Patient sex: M
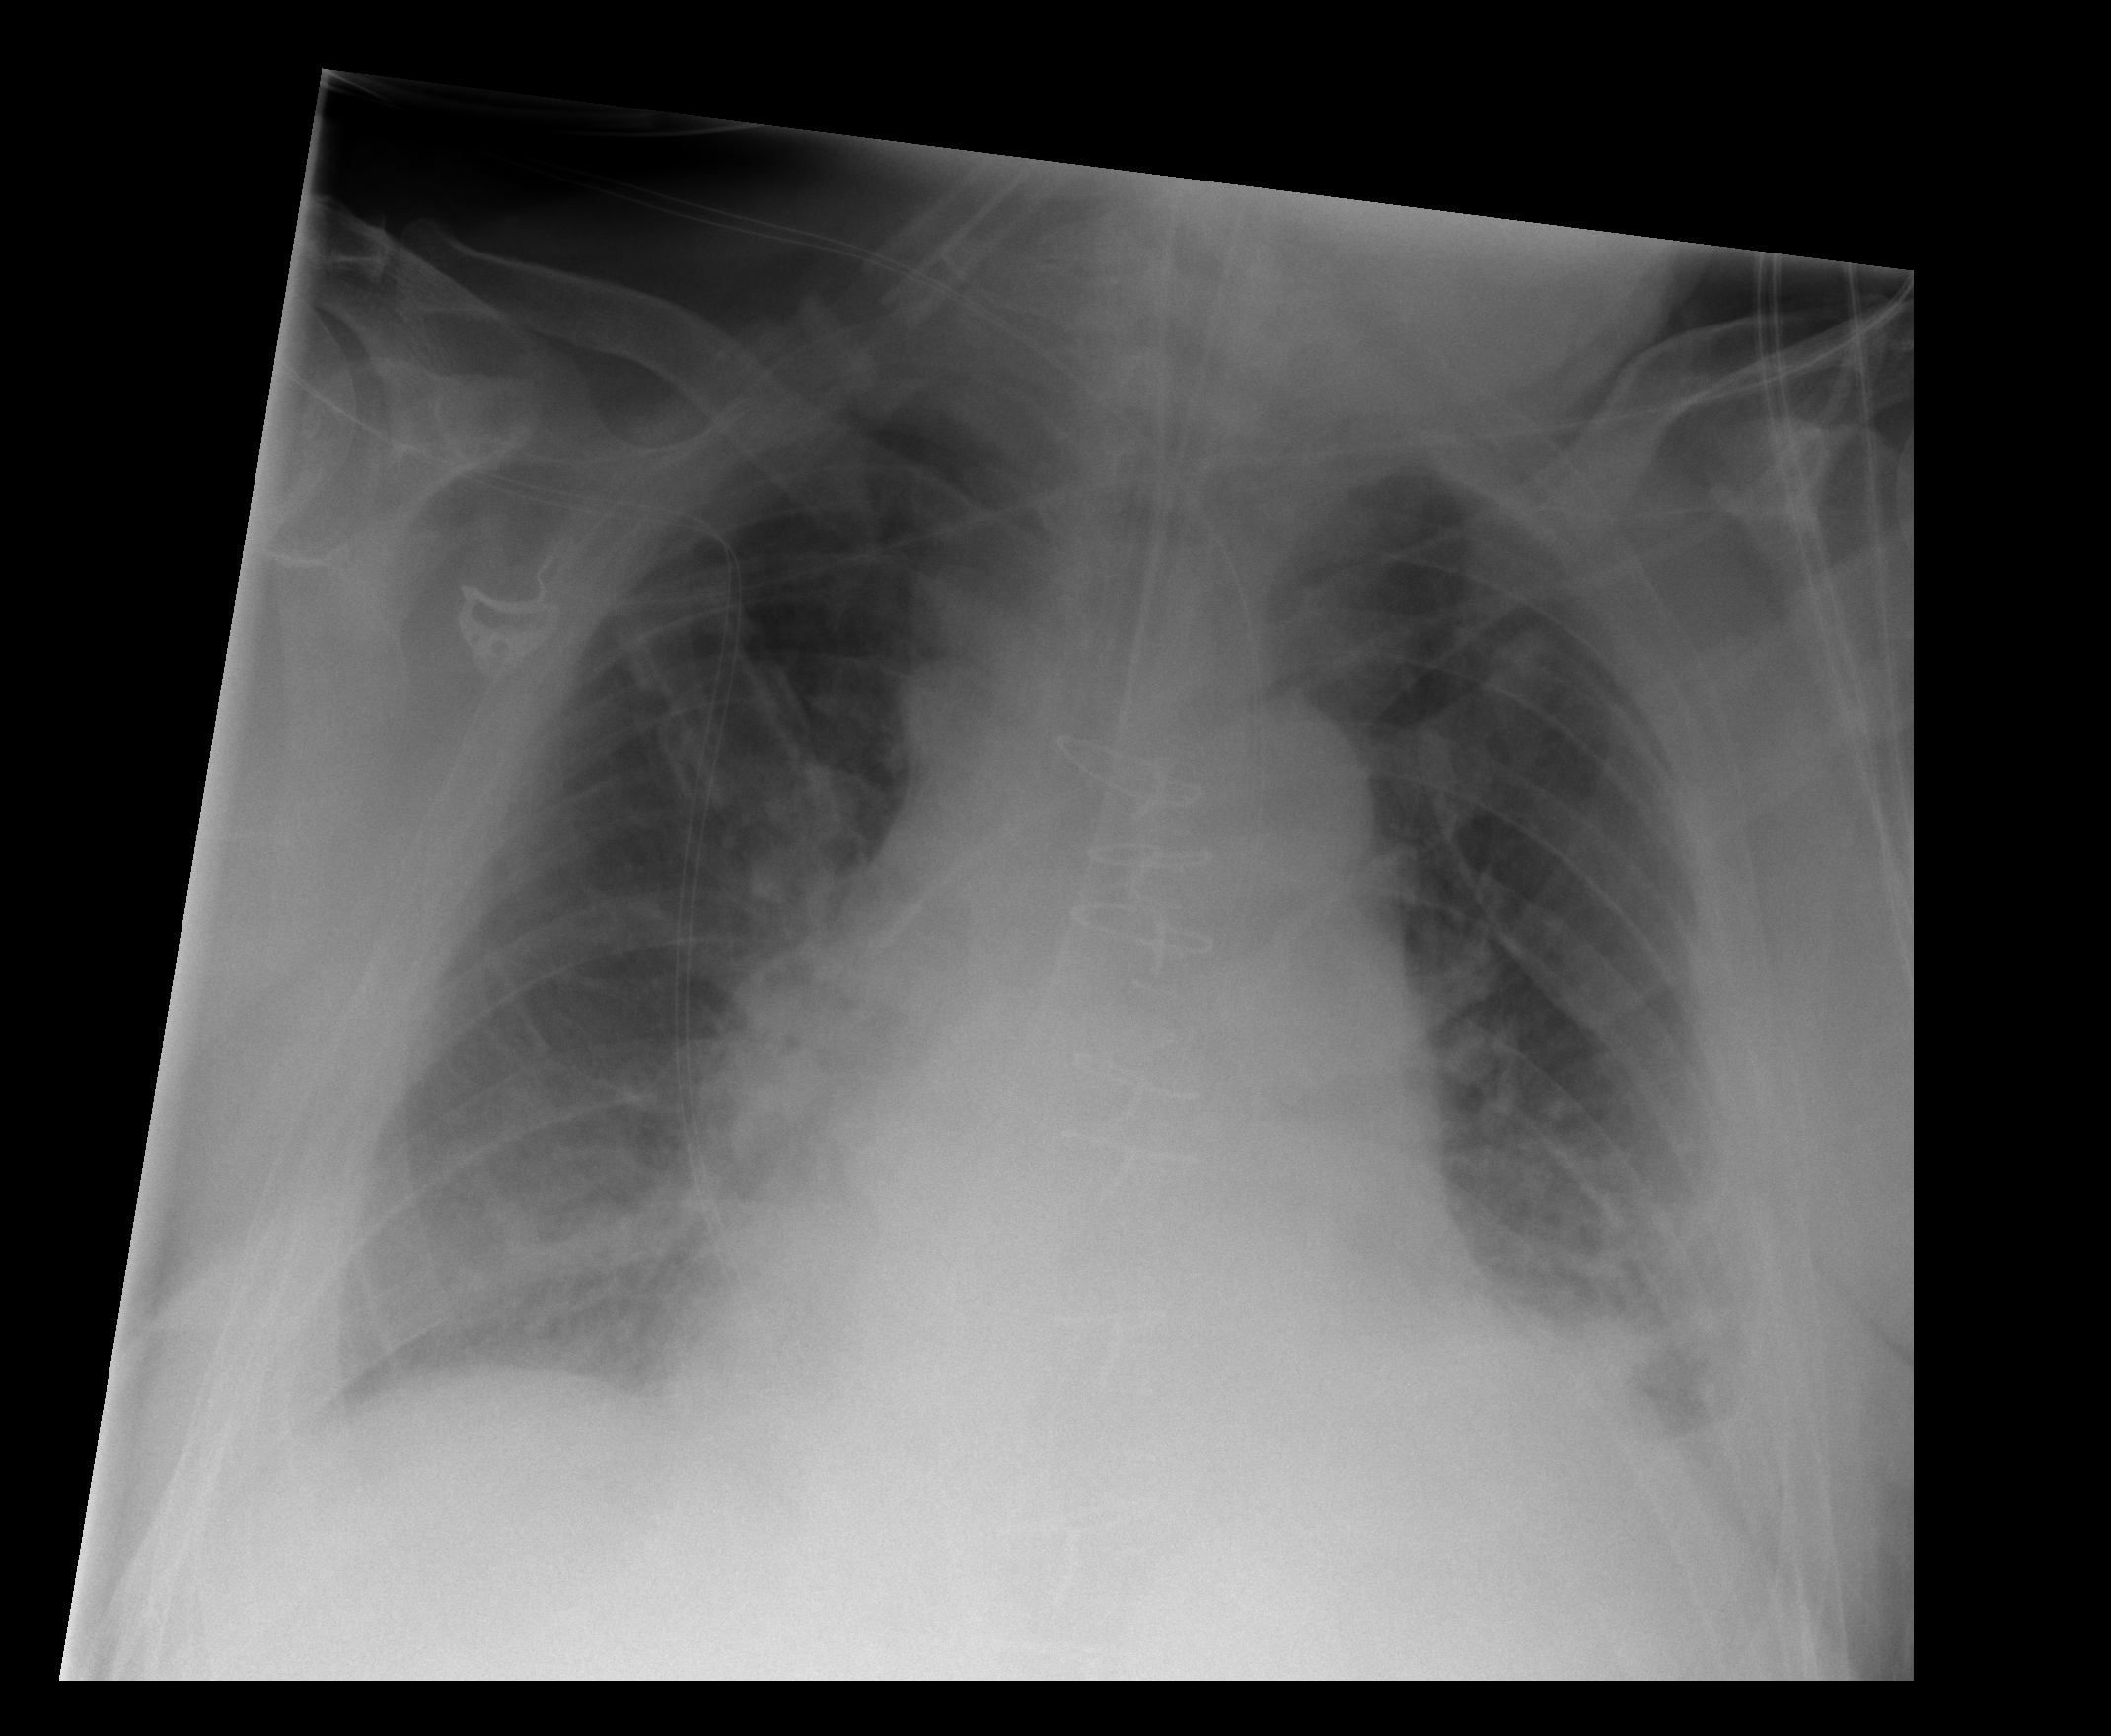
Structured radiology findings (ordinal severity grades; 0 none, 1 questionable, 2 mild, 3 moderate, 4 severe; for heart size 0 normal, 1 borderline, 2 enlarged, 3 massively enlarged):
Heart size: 2
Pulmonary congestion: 2
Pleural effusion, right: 1
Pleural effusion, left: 2
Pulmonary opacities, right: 0
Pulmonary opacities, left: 0
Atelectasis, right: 2
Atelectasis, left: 2